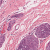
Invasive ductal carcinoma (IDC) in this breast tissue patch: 0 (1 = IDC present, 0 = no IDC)